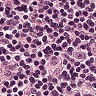
Metastatic tissue present: no